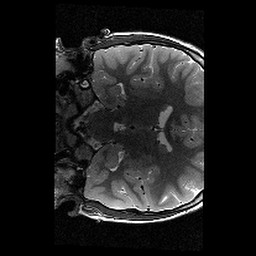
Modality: T2w
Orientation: coronal
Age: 9
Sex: male
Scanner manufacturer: siemens
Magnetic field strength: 3 T
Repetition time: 9.23 s
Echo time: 0.067 s